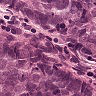
Metastatic tissue present: yes